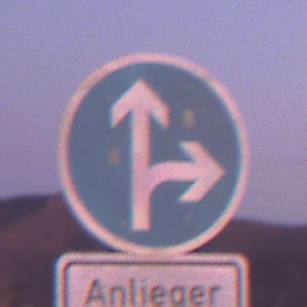
Verkehrszeichen: VorgeschriebeneFahrtrichtungGeradeausOderRechts
Zusatzzeichen unten: PersonengruppenFrei1
Umgebung: Outdoor, Nature
Tageszeit: Dawn
Wetter: PartlyCloudy
Licht: Natural
Jahreszeit: NotSpecified
Kontrast: MediumContrast